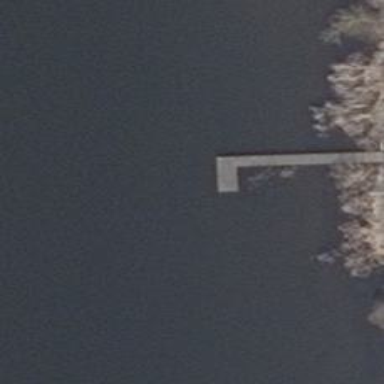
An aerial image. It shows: Man-made pier.